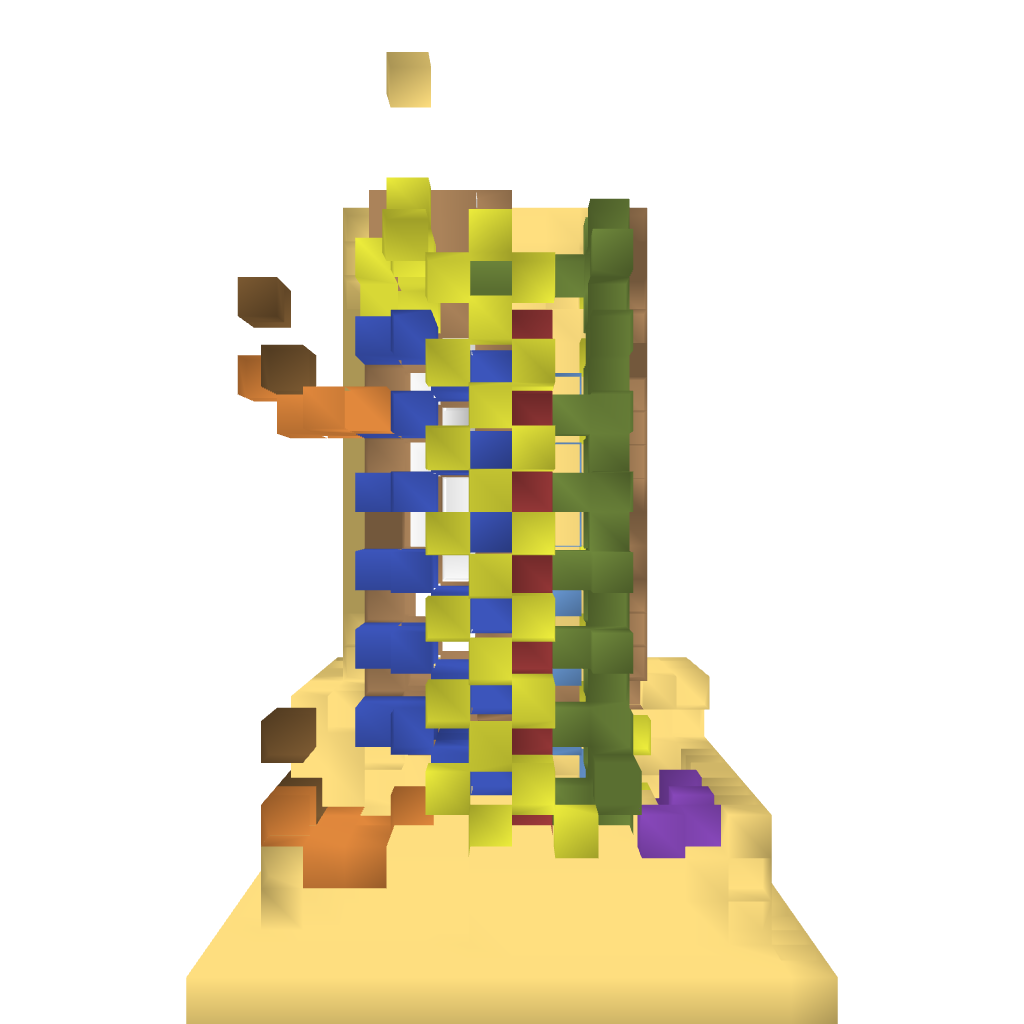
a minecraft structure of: hight speed 100% working elevator bad low quality